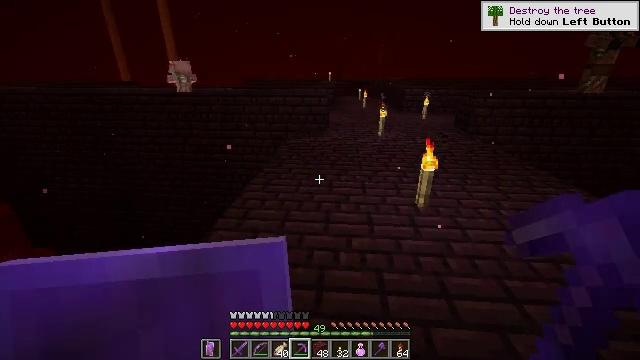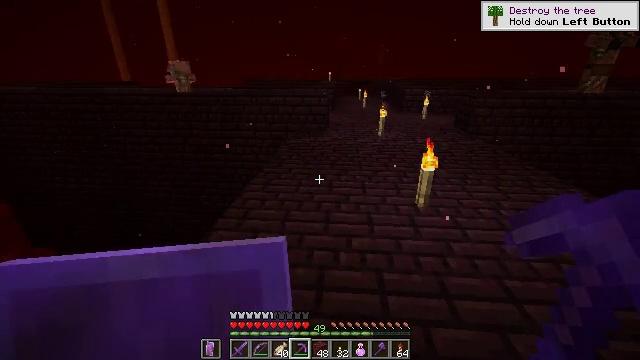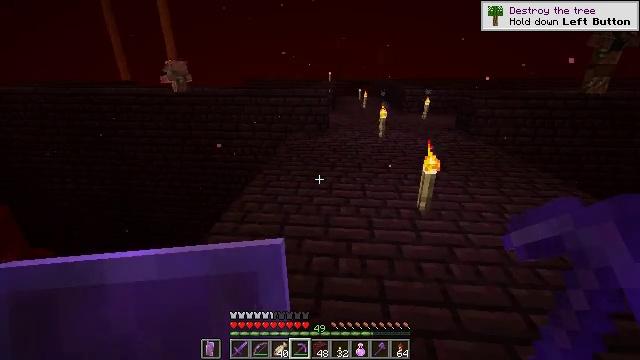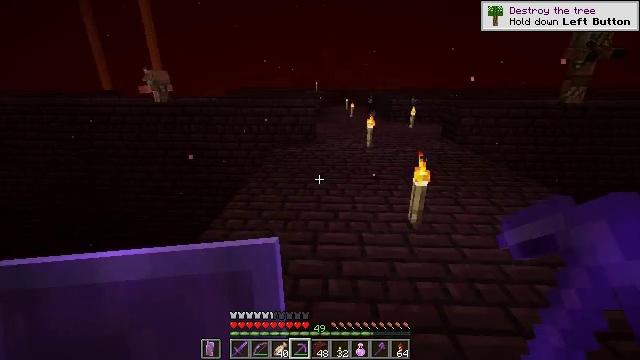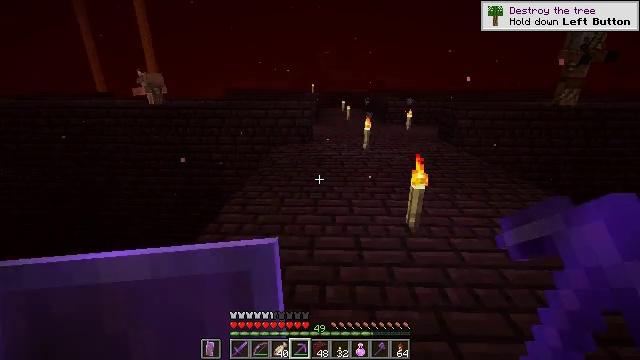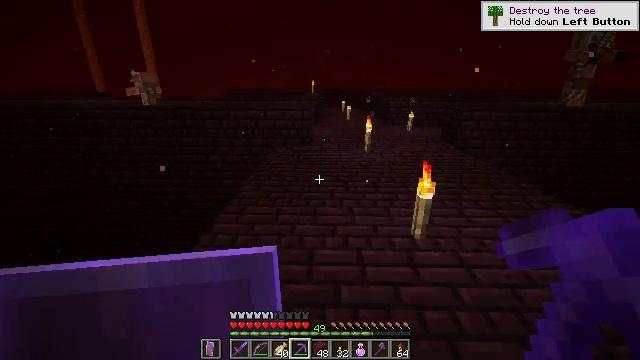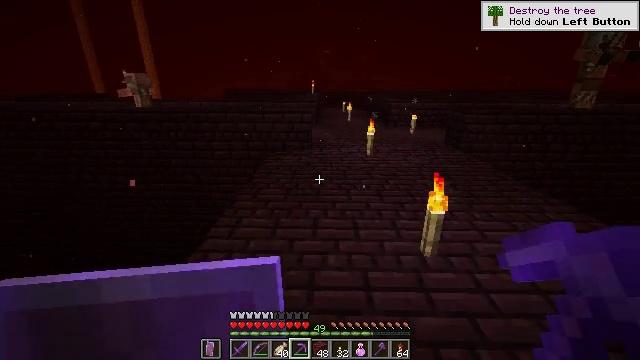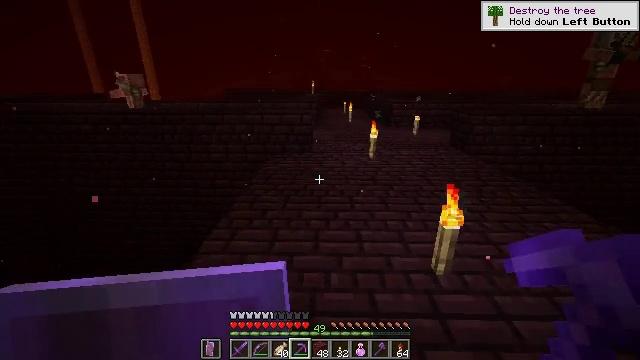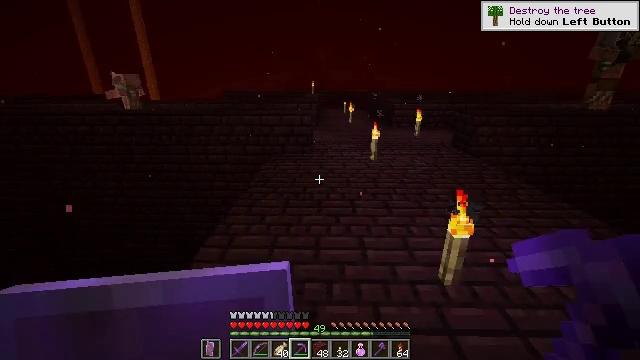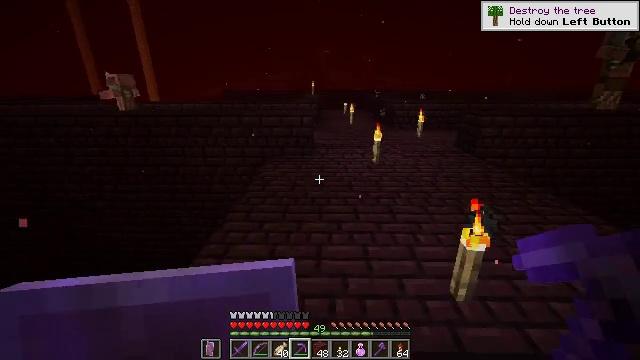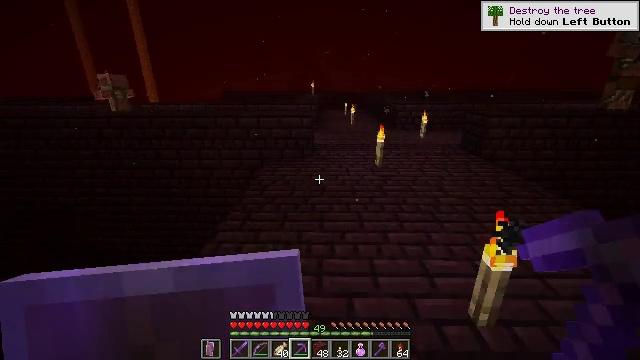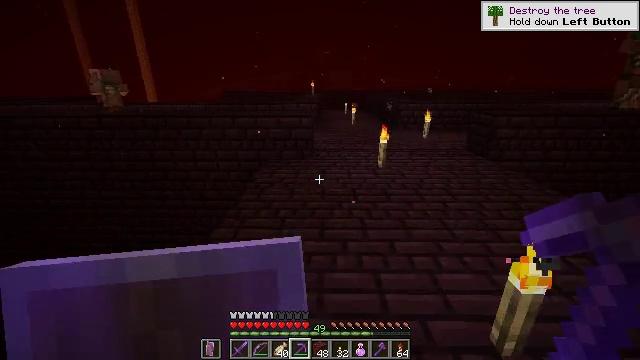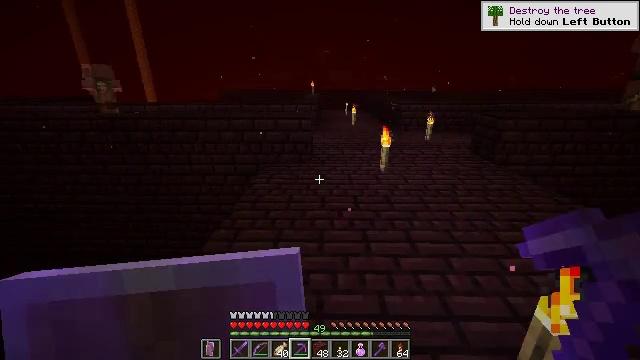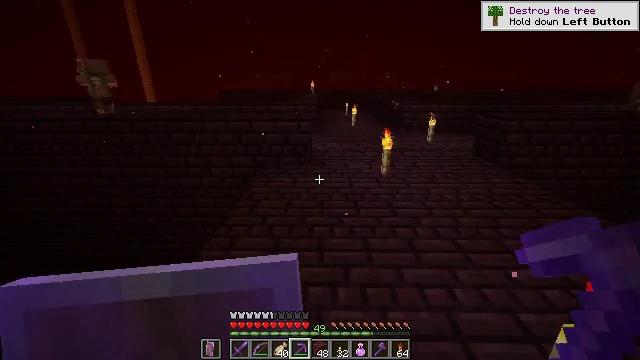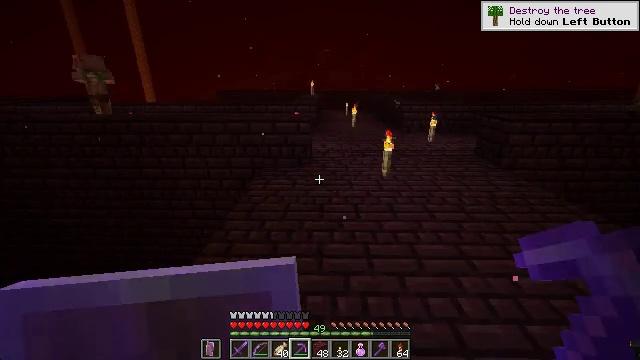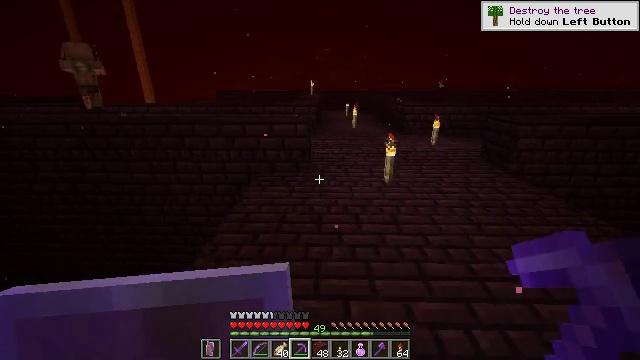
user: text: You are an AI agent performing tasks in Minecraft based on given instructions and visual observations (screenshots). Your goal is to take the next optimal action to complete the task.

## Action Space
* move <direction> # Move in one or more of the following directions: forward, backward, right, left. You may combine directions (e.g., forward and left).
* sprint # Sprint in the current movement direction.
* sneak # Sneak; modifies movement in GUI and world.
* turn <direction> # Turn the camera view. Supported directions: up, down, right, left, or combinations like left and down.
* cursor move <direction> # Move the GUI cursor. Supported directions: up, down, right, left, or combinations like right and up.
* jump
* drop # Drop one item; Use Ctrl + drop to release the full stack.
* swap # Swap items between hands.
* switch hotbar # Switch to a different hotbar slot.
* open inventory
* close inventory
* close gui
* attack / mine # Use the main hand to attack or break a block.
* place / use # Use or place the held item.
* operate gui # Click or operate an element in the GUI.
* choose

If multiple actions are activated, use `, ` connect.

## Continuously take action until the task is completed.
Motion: motion action
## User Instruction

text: Collect nether bricks for building.
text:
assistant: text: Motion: no_op
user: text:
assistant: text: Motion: move forward
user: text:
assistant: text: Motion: move forward, turn right and up
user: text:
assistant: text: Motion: move forward
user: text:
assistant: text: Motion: move forward
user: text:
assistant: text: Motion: move forward
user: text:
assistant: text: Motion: move forward
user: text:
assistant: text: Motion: move forward
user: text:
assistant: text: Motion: move forward
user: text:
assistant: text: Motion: move forward
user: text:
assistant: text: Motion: move forward
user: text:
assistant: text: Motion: move forward
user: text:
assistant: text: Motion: move forward
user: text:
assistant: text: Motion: move forward
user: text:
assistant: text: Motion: move forward
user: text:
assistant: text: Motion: move forward
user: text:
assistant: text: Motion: move forward
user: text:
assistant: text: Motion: move forward
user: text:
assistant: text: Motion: move forward
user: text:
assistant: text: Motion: move forward
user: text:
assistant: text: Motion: move forward
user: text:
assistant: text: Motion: move forward, turn up
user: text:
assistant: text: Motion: move forward, turn left and up
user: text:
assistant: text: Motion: move forward
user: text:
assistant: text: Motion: move forward
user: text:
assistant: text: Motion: move forward
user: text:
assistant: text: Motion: move forward, turn left
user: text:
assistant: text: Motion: move forward, turn left
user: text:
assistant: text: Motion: move forward
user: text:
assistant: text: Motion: move forward